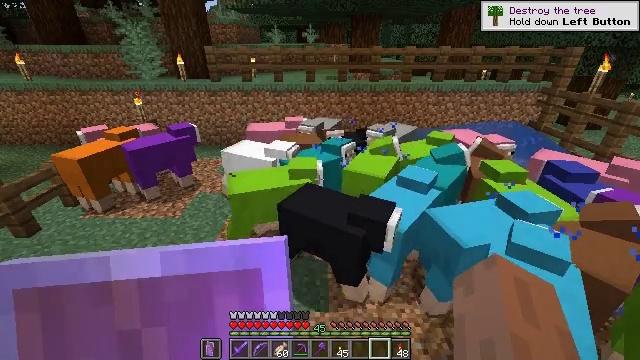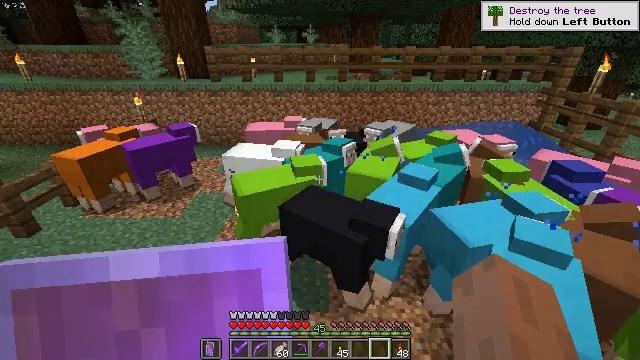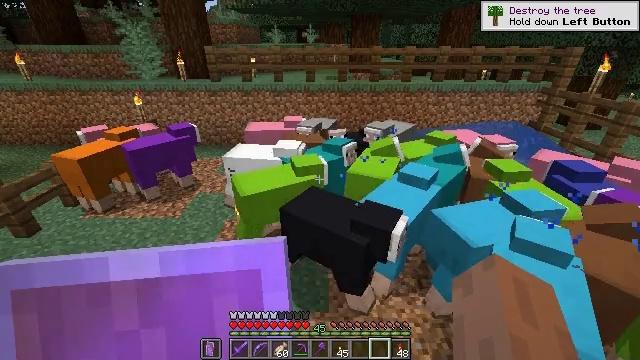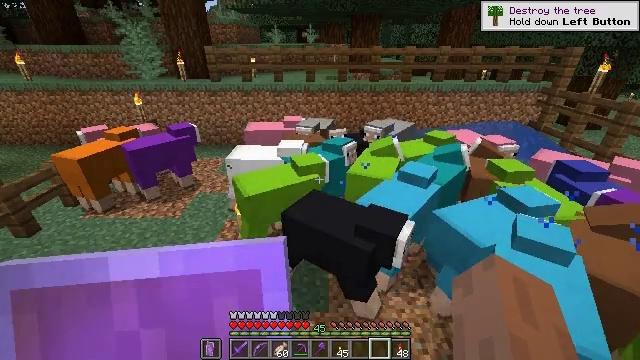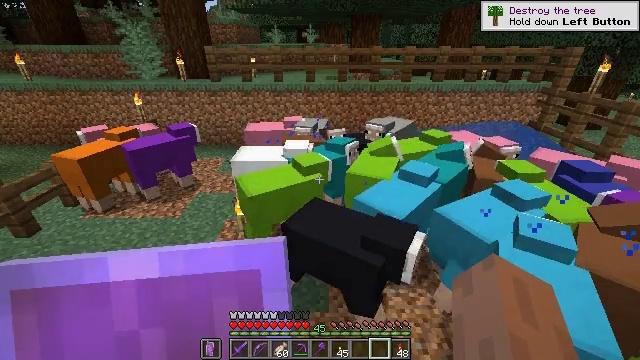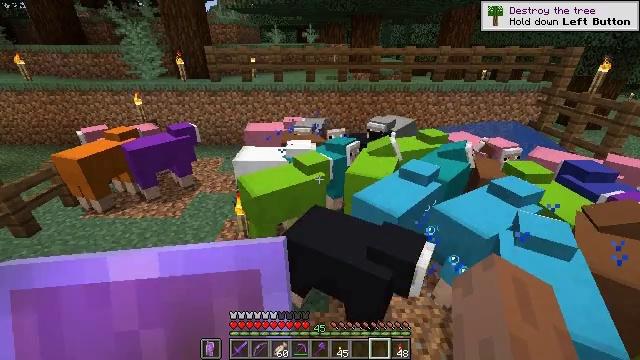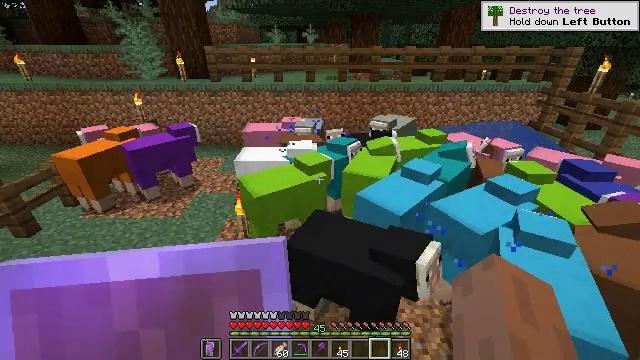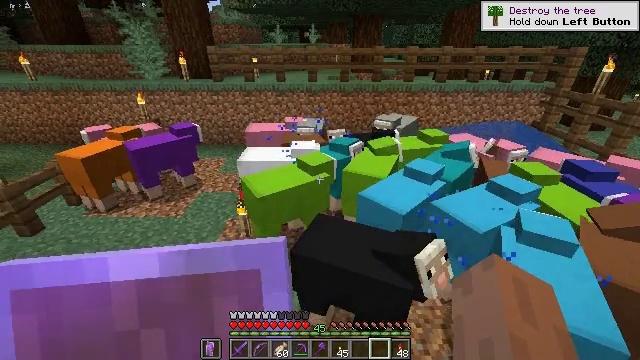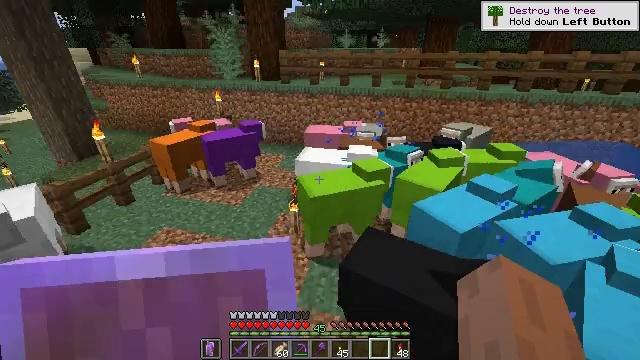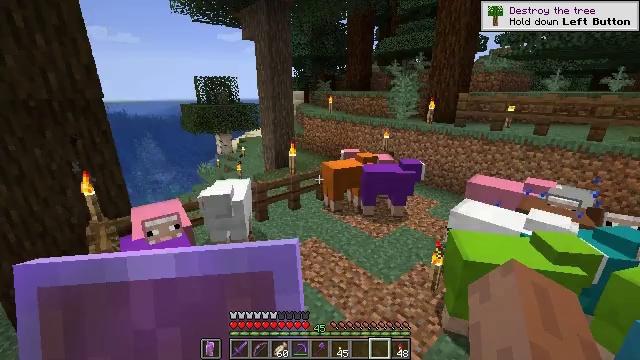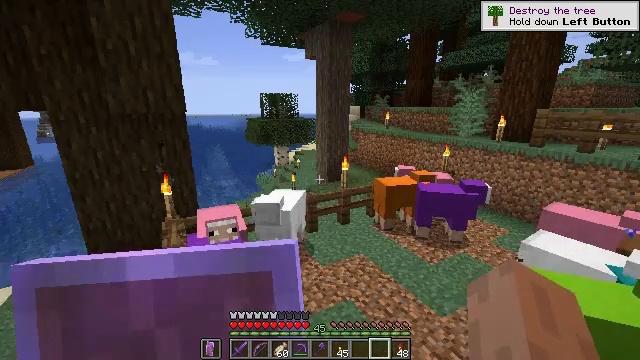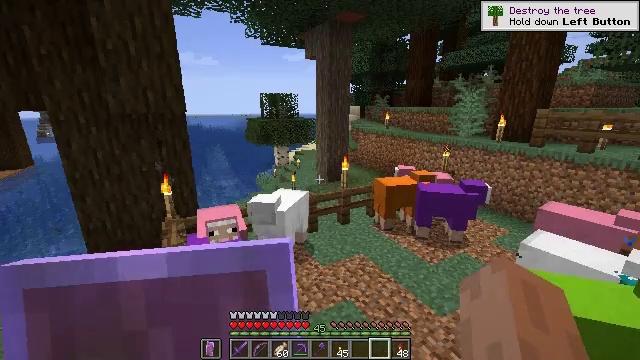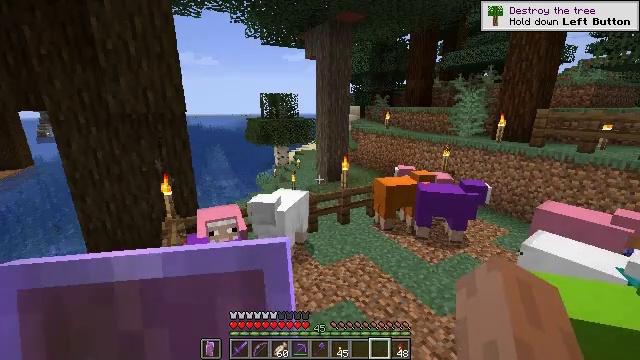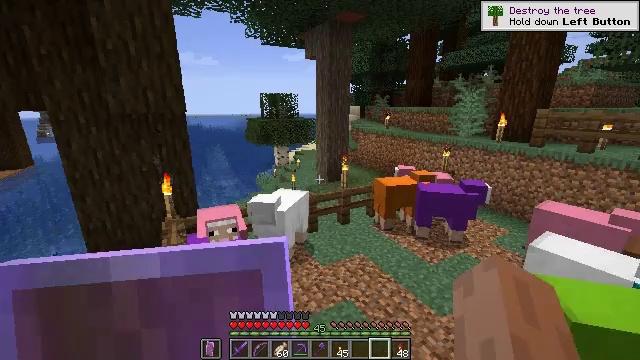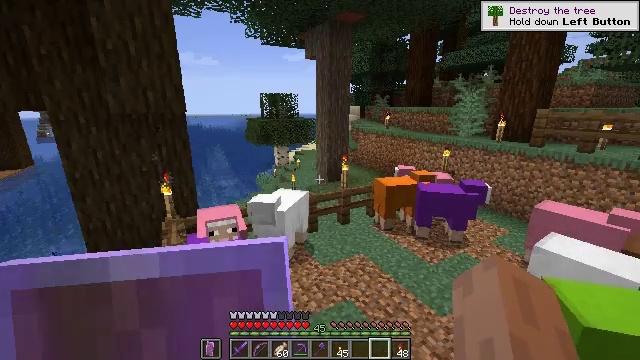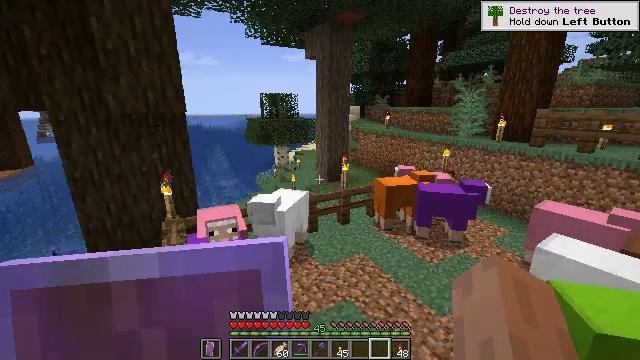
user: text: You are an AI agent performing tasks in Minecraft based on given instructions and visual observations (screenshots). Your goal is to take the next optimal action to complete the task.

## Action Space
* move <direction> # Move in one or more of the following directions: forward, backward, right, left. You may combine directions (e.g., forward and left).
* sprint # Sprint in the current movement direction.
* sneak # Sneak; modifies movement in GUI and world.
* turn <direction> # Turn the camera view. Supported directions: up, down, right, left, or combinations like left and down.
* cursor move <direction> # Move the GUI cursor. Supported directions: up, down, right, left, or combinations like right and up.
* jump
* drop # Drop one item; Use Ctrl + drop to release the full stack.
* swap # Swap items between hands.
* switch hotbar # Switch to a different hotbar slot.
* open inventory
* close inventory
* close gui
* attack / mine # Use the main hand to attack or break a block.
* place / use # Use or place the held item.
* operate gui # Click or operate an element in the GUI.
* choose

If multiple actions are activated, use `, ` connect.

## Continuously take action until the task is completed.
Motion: motion action
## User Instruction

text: Mine the light blue shulker box.
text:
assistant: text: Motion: no_op
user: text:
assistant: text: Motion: no_op
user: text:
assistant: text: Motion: no_op
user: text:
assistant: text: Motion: no_op
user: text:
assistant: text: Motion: no_op
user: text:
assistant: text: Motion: no_op
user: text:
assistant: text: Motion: no_op
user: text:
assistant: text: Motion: turn left
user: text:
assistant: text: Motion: turn left and up
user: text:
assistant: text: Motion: turn left and up
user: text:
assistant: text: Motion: no_op
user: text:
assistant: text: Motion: no_op
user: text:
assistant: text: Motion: no_op
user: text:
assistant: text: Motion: no_op
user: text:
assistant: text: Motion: no_op
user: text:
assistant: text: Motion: no_op
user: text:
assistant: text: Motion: no_op
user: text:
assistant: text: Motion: no_op
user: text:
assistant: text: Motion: no_op
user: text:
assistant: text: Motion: turn right
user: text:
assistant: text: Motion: turn right and down
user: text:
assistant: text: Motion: turn right and down
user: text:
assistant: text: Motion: turn right and down
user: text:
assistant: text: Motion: turn right
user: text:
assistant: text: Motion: no_op
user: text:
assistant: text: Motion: no_op
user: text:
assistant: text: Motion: no_op
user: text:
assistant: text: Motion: turn right and up
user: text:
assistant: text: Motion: turn right and up
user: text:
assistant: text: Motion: turn right and up